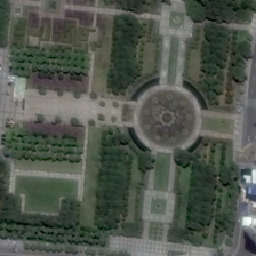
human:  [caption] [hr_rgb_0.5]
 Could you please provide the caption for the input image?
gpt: There is a building with grass in the center of the round square.

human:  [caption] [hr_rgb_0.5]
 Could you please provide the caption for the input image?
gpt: in the middle of the square is a building with lawn.

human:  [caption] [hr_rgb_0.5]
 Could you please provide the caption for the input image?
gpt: In the middle of the circular square is a building with a lawn.

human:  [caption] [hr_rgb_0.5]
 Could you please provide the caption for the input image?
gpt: There is a lawn in the middle of the square.

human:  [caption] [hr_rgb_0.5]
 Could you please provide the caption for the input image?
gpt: In the middle of the Round Square is a building with a lawn.